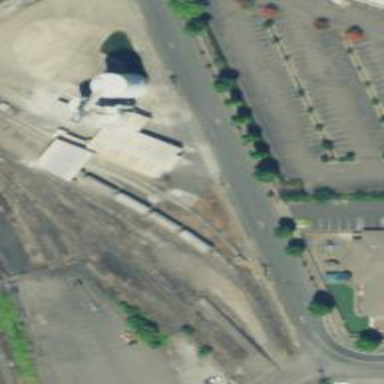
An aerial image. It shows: Rail spur service.